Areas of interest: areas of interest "Tennis Court"
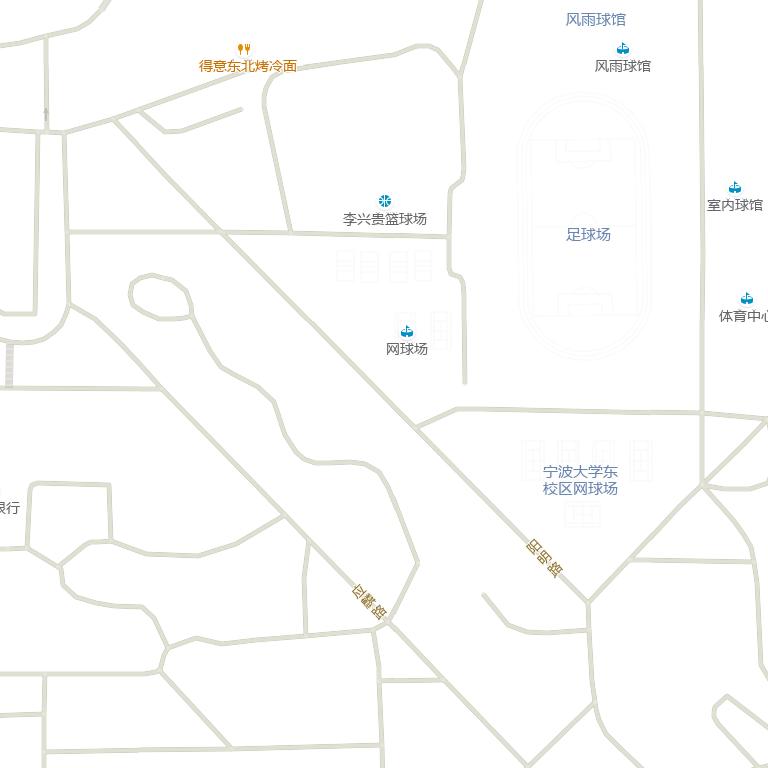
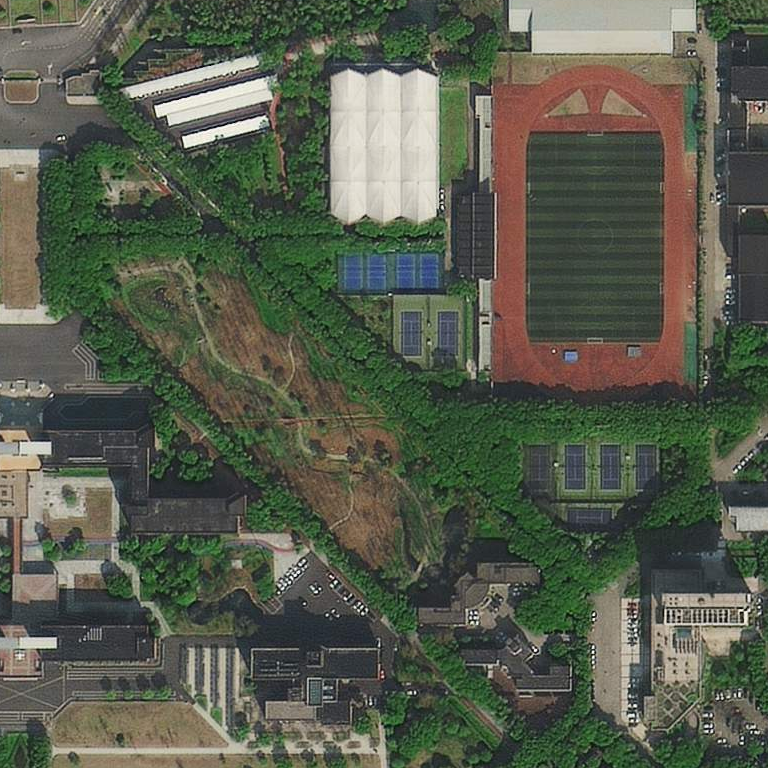